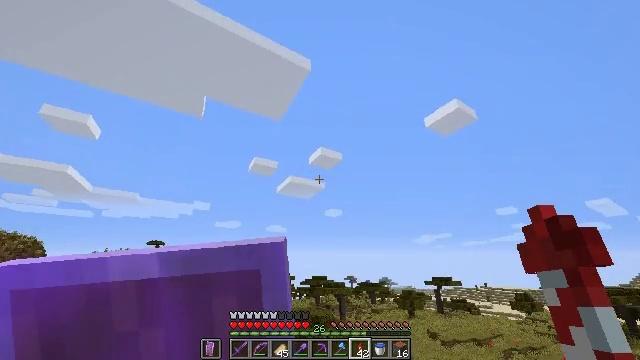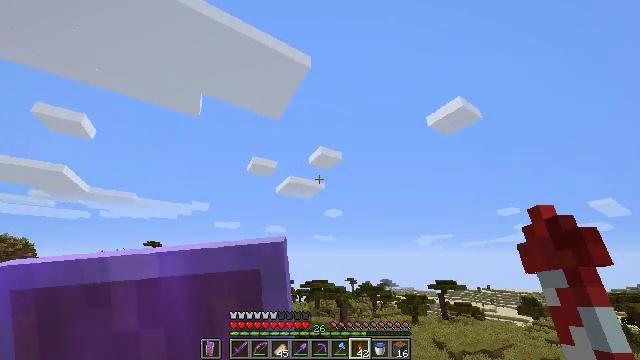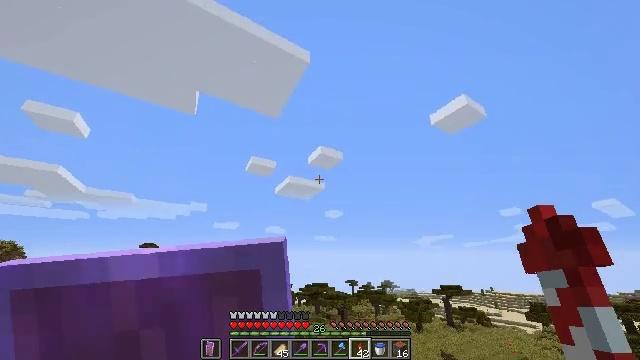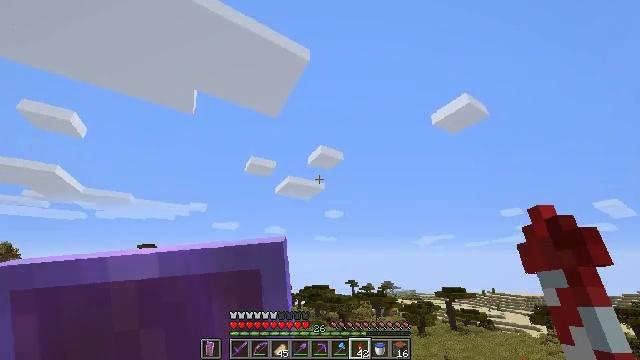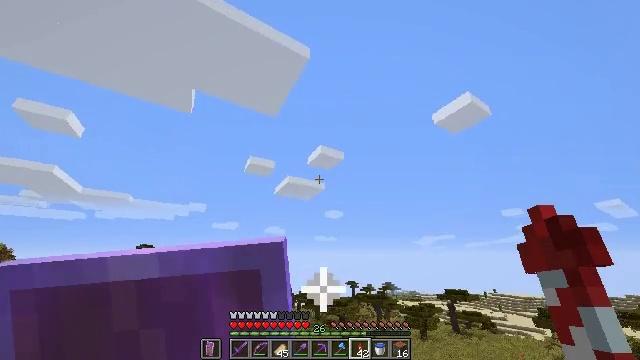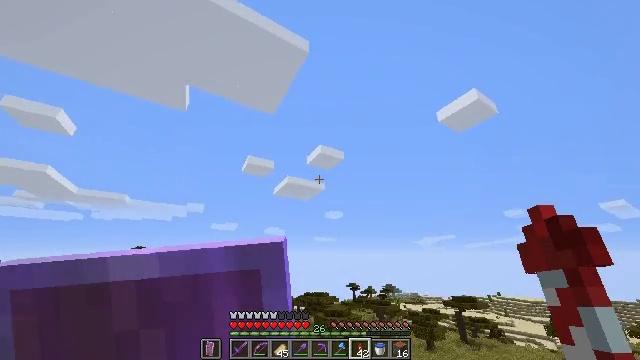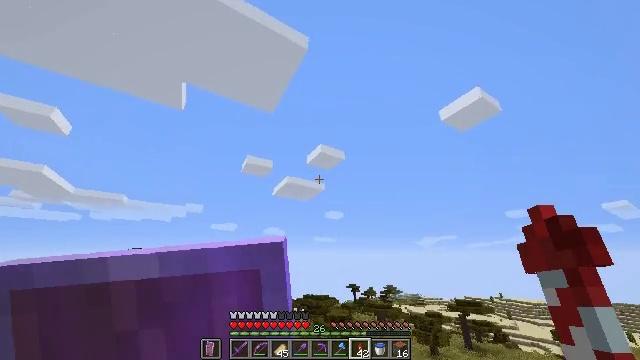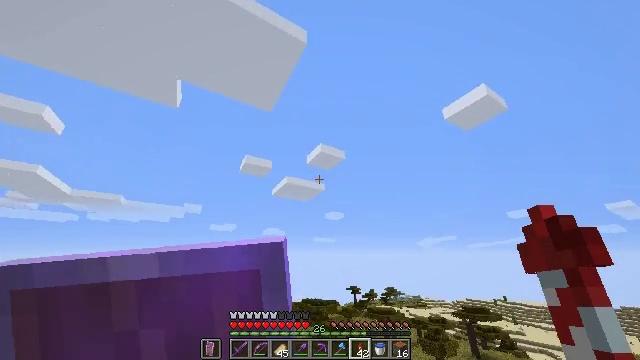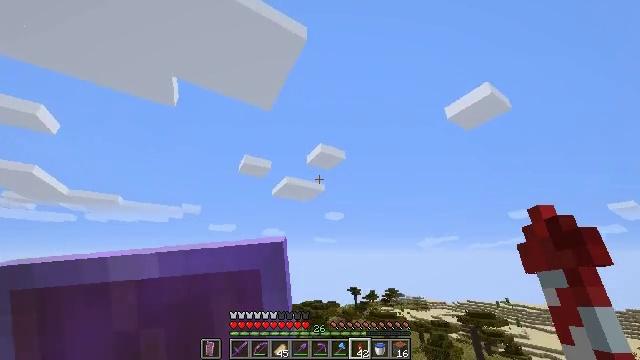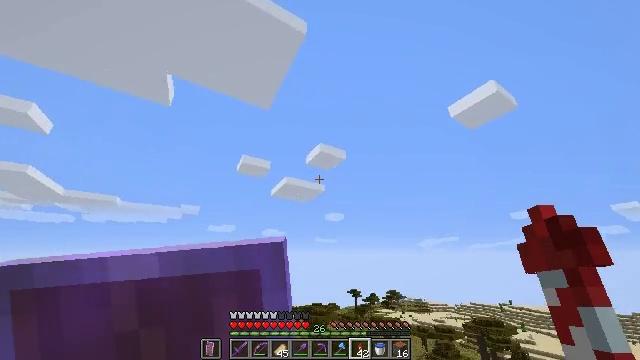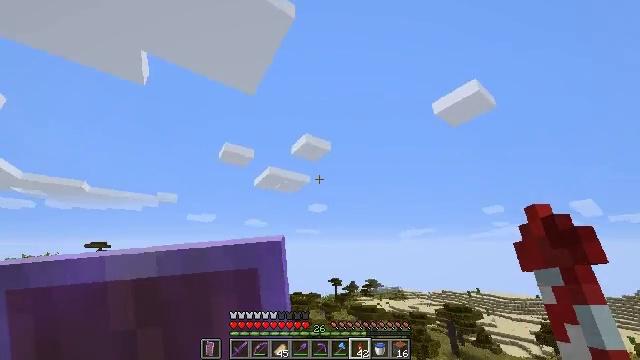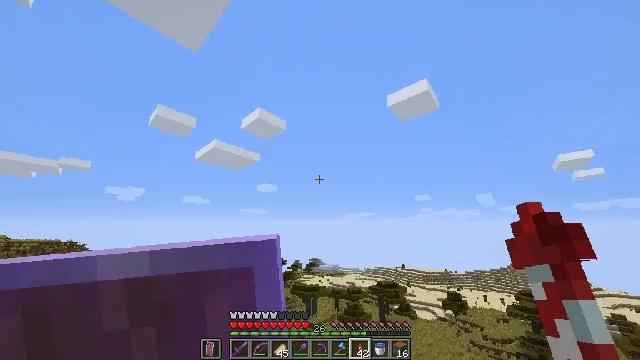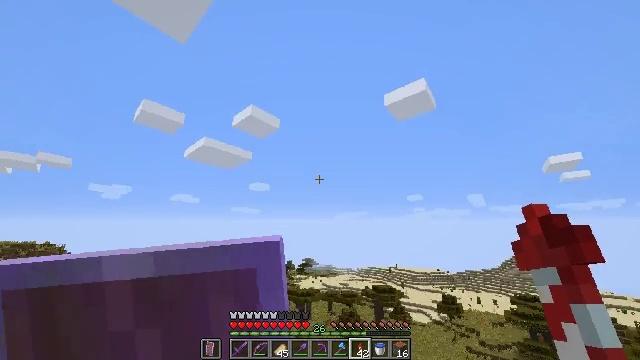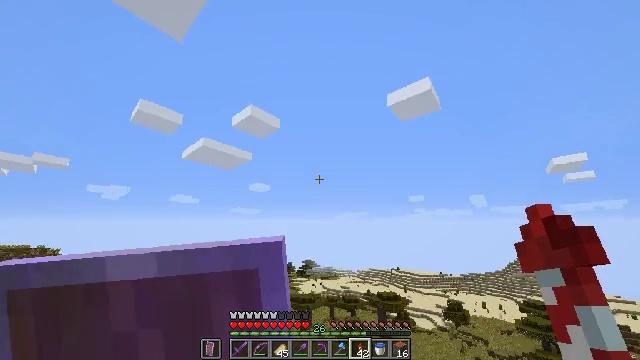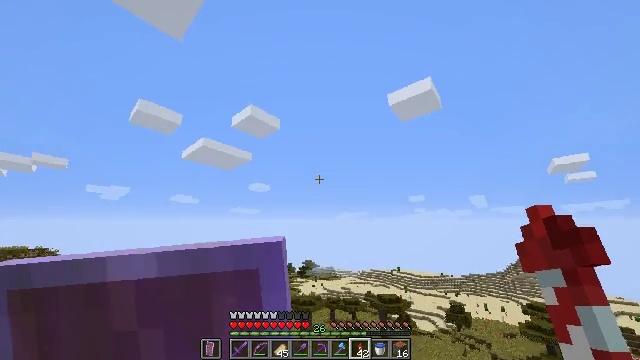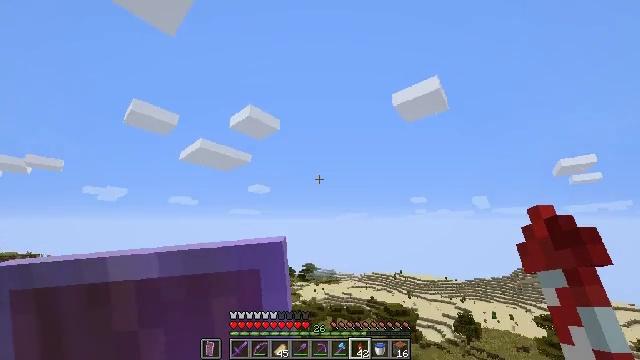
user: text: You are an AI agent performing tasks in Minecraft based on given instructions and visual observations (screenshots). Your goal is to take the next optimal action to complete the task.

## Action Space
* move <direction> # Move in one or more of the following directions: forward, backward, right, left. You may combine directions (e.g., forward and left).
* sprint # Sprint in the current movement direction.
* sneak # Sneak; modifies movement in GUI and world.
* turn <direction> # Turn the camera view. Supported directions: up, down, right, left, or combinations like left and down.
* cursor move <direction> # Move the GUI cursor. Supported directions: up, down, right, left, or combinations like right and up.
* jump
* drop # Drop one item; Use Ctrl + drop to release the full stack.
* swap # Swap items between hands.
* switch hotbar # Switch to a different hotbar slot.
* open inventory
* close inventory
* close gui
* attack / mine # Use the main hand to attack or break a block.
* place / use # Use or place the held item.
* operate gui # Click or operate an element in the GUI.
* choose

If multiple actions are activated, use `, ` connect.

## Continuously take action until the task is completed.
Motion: motion action
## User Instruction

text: drop acacia leaves
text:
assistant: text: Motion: move forward, sprint
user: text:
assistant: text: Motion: move forward, sprint
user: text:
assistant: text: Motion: move forward, sprint
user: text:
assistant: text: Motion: move forward, sprint
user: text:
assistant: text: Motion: move forward, sprint
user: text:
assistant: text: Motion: move forward, sprint
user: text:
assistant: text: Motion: move forward, sprint
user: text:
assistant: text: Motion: move forward, sprint
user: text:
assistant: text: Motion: move forward, sprint
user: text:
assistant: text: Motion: move forward, sprint, turn right and down
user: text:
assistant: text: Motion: move forward, sprint, turn right and down
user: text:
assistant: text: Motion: move forward, sprint, turn right
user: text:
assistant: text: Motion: move forward, sprint
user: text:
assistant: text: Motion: move forward, sprint
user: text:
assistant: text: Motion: move forward, sprint
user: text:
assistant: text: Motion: move forward, sprint
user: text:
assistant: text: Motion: move forward, sprint
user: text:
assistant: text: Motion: move forward, sprint, turn right
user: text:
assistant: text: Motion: move forward, sprint, turn right
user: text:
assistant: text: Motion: move forward, turn right
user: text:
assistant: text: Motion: move forward, turn right
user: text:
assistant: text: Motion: move forward
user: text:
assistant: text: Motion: no_op
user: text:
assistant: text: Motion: turn right
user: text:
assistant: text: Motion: turn right
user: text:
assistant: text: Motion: turn right and down
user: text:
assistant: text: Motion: turn right and down
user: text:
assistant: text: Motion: no_op
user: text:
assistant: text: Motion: no_op
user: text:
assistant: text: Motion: no_op